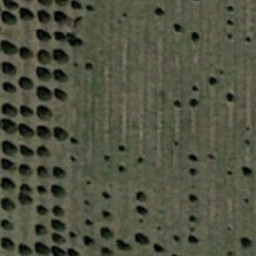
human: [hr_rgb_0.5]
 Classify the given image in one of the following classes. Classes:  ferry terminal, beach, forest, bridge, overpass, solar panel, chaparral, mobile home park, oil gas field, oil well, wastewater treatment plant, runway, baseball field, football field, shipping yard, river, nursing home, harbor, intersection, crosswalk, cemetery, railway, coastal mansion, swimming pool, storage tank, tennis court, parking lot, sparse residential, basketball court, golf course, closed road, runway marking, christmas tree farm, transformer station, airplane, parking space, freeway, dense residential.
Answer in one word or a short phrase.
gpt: christmas tree farm